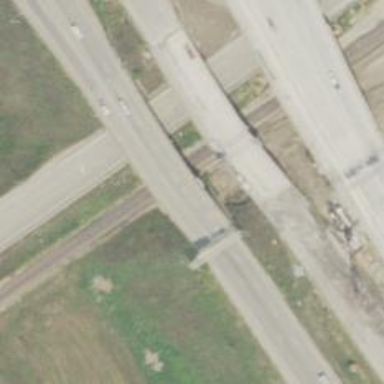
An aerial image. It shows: Motorway link bridge.